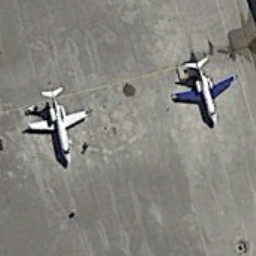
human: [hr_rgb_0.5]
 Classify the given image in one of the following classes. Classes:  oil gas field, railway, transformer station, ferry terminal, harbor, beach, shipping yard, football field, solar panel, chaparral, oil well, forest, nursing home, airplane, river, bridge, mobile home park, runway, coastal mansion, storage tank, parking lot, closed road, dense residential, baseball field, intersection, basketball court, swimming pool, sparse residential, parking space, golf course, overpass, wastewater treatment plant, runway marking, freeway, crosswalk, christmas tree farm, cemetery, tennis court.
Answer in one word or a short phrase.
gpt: airplane